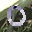
Label: 0